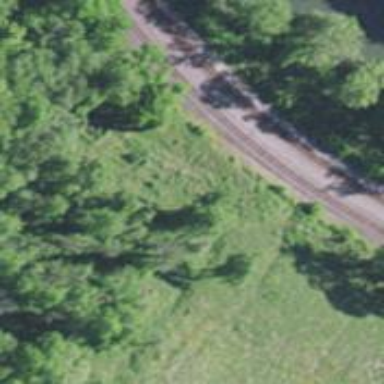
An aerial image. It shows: Railway track.